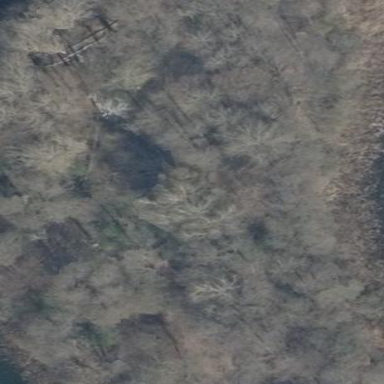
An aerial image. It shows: Forest with broadleaved trees that are deciduous.